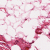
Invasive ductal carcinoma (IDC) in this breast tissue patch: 0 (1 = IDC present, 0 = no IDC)